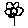
Label: flower